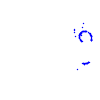
Particle: proton